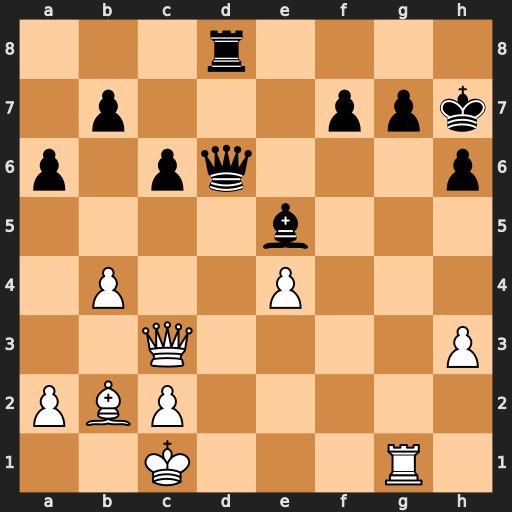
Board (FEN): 3r4/1p3ppk/p1pq3p/4b3/1P2P3/2Q4P/PBP5/2K3R1
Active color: w
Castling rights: -
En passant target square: -
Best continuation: Qxe5 Qxe5 Bxe5